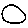
Label: circle